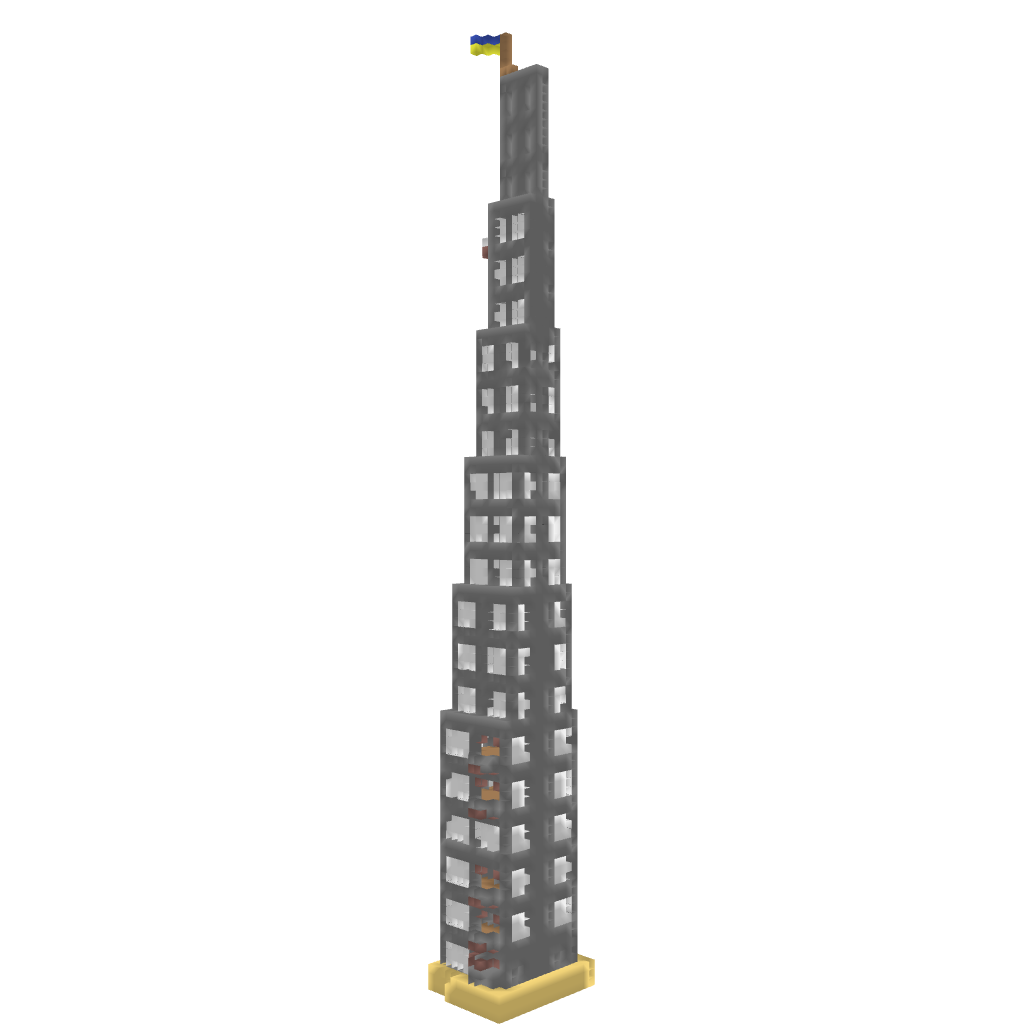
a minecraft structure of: Hotel "Odessa" high quality